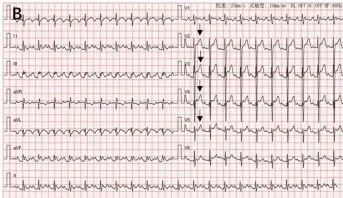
Atrial flutter with mild ST-segment elevation in leads V2-V5 (arrows).
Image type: electrography (ekg)